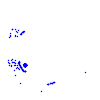
Particle: electron